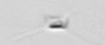
Label: Chaetoceros